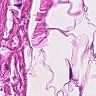
Metastatic tissue present: no